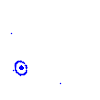
Particle: electron